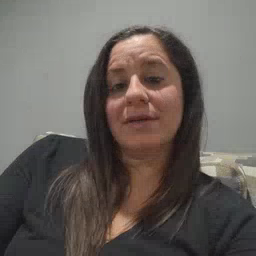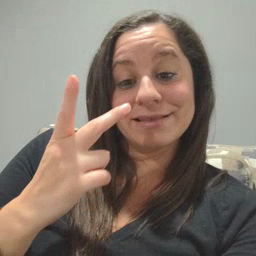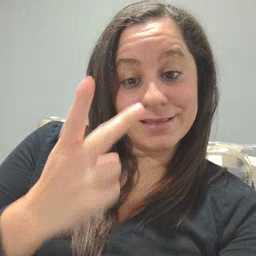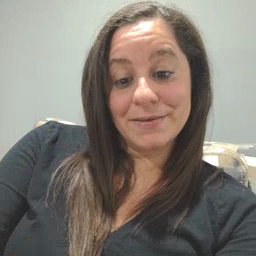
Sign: see